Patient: sex F, age 82
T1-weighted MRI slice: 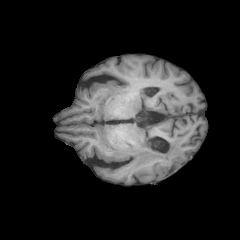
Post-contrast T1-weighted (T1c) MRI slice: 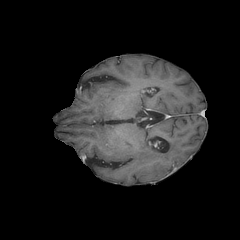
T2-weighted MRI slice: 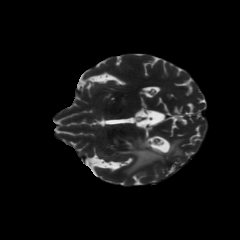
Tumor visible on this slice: yes
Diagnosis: Glioblastoma, IDH-wildtype
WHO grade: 4